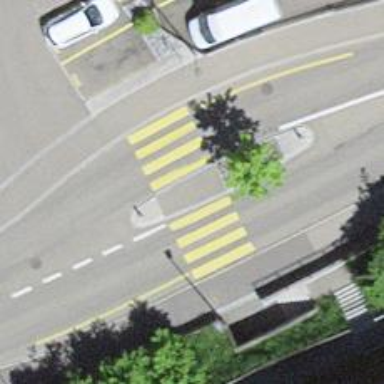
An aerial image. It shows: Marked zebra crossing with island.